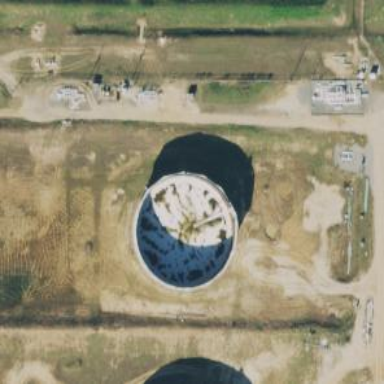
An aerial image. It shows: Storage tank building.